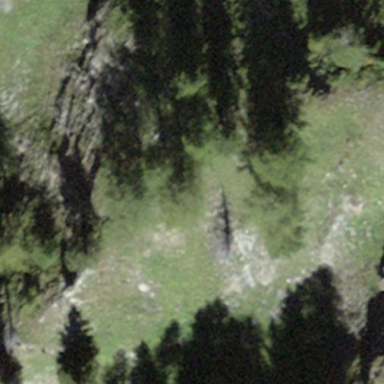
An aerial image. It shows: Forest area.